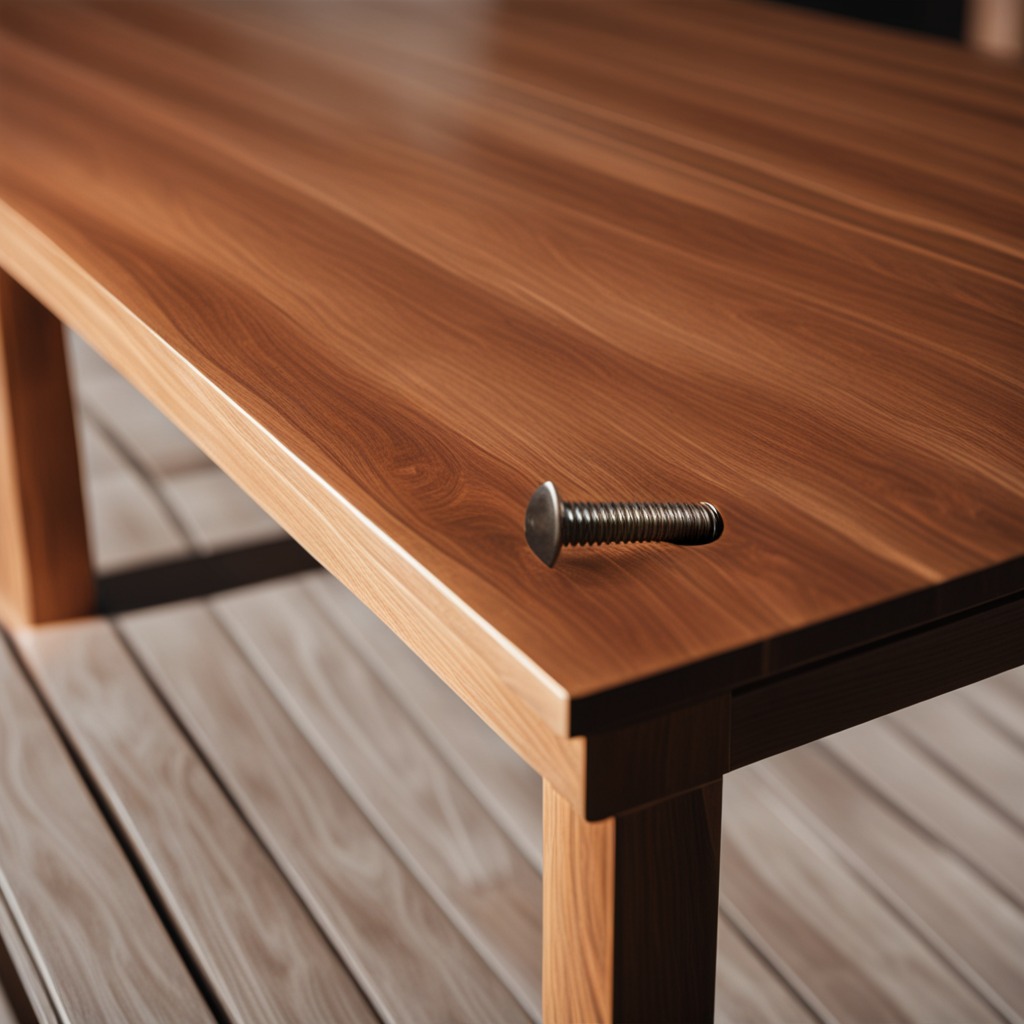
A metal screw is lying on a wooden table in a carpentry studio.